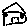
Label: house